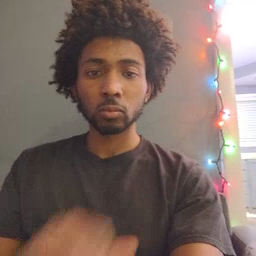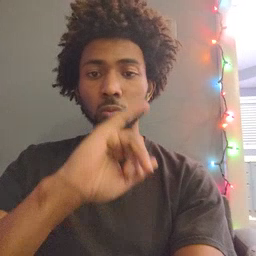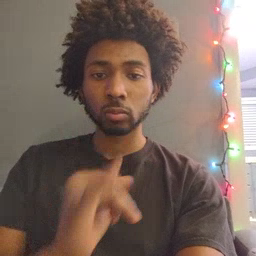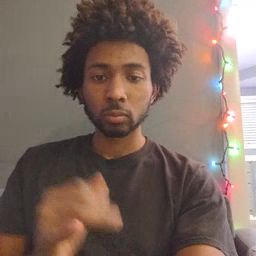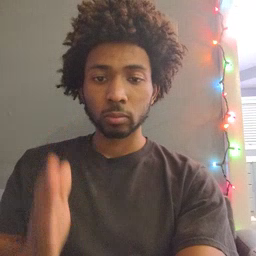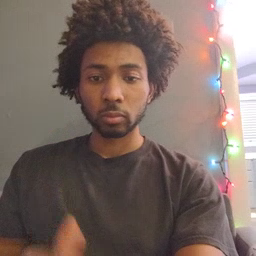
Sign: drawer